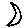
Label: moon